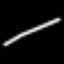
Label: line